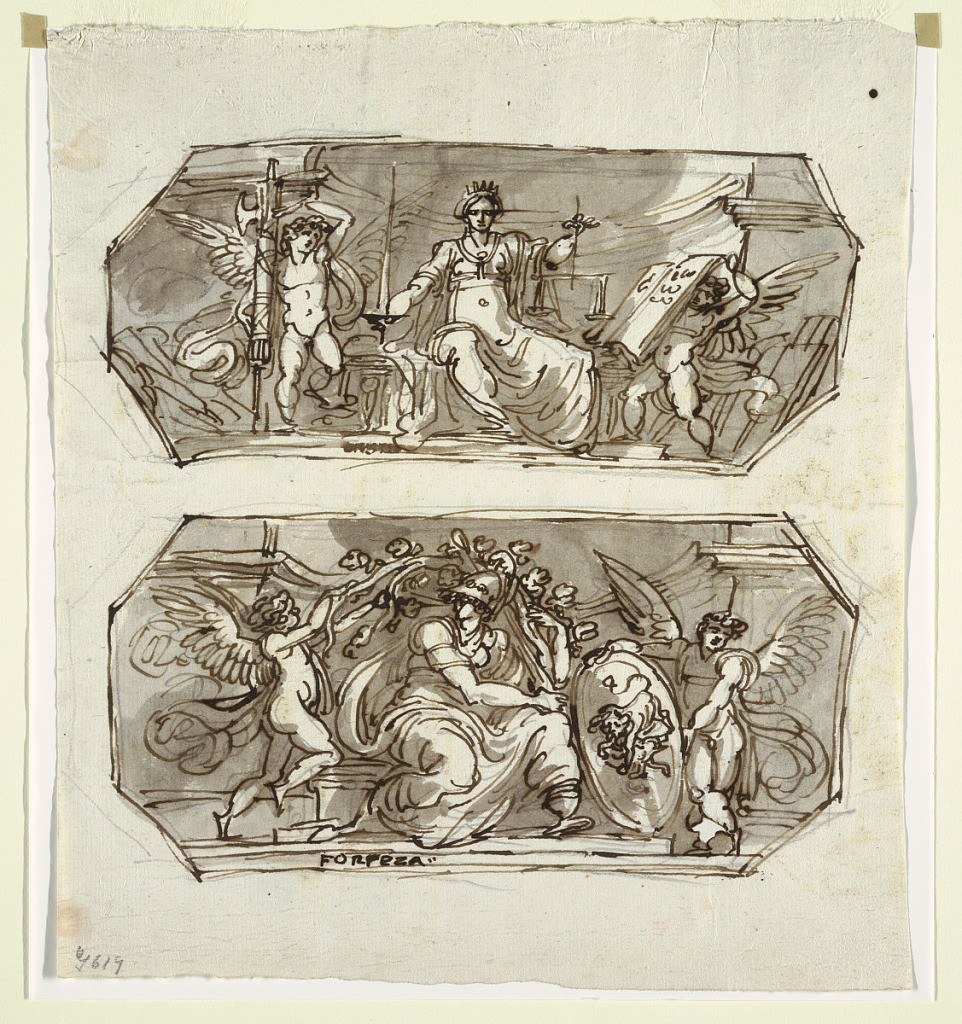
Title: Justice and Strength, in Two Octagons
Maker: Felice Giani, Italian, 1758–1823
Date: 1812
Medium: Pen and dark brown ink, brush and greyish-brown wash over traces of graphite on textured laid paper
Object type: Drawing
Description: Top: woman, with civic crown shown holding sword and pair of scales, seated in apse, flanked by two putti; left one holds fasces, right one holds opened book, inscription below in brown ink: GIUSTI. Bottom: woman with helmet and seated in apse holds tree trunk, while seated and kneeling putto helps lower tree. Another putto, standing at right, holds shield showing representation of victorious lion over steer. Written below in brown ink: FORTEZA.